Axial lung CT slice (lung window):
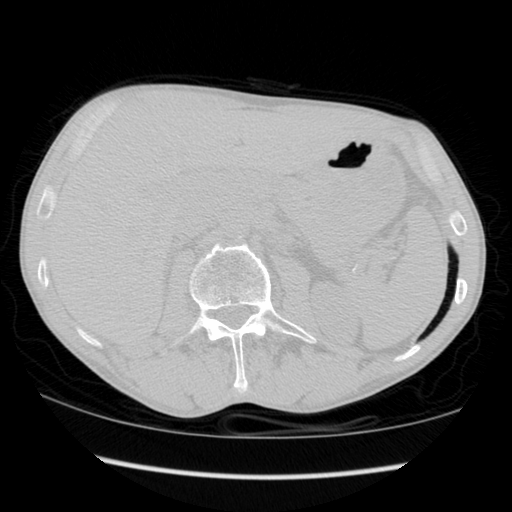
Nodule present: no